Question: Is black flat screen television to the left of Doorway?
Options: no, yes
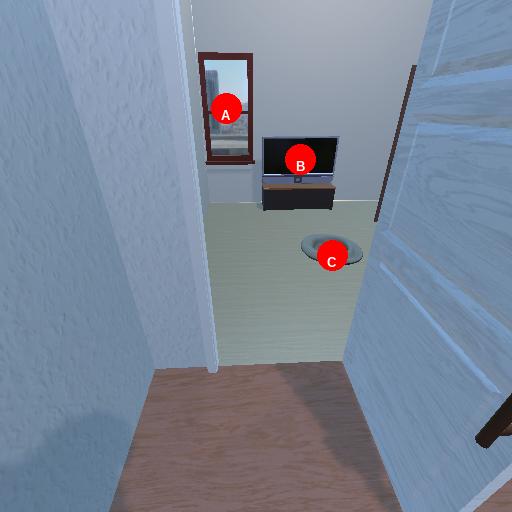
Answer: no